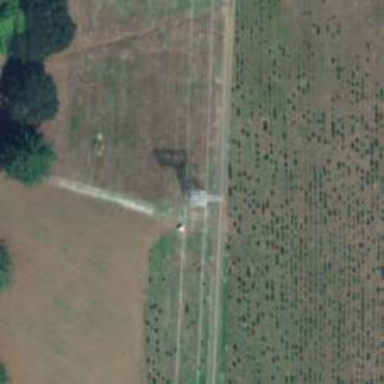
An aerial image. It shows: Power tower.